Interaction volume radius: 10 \u00c5
Interaction volume height: 25 \u00c5
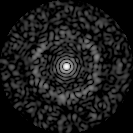
Disorder parameter: 0.8475